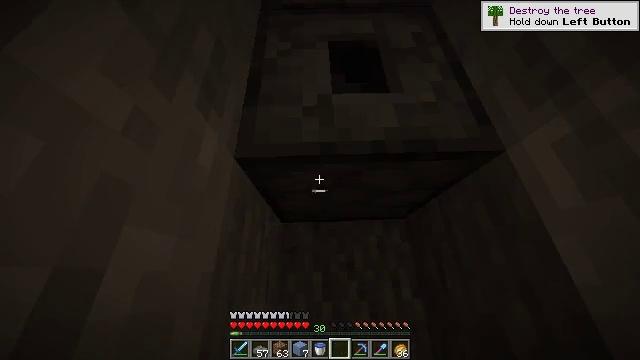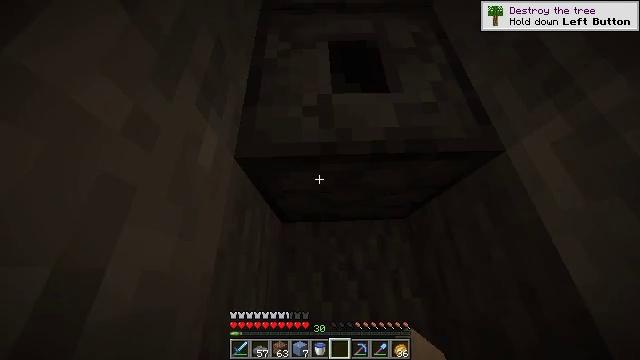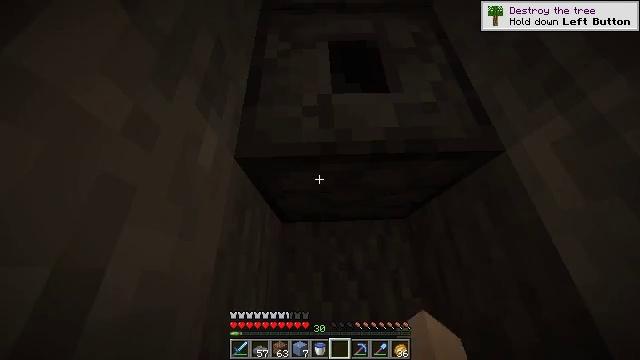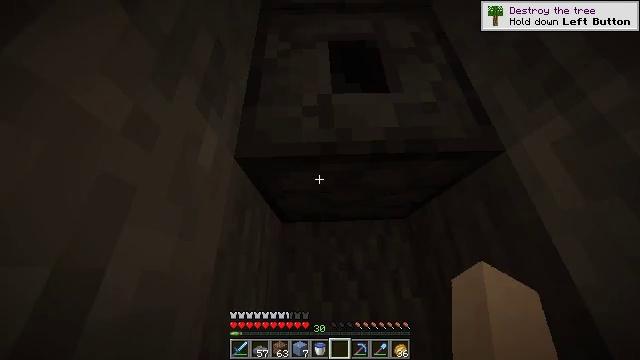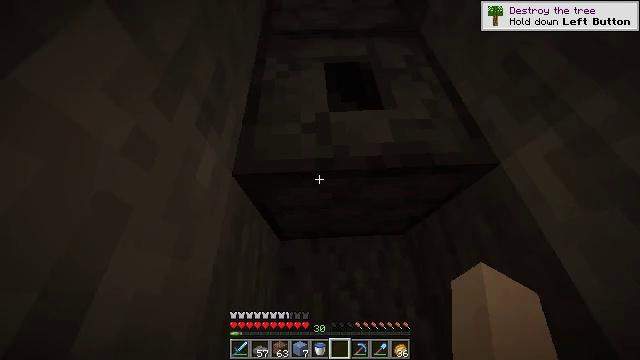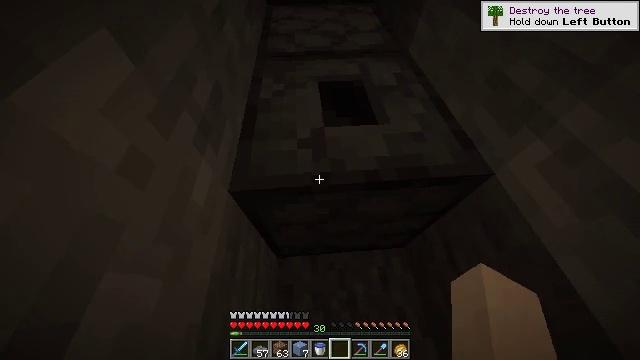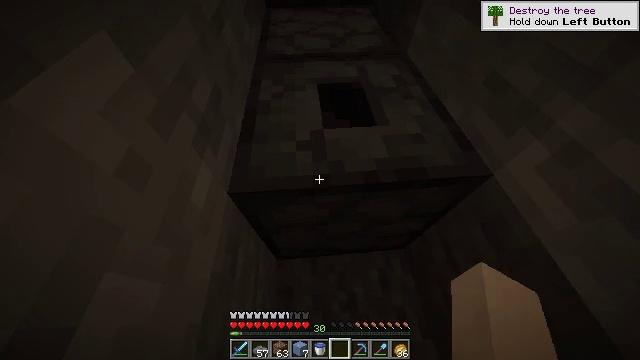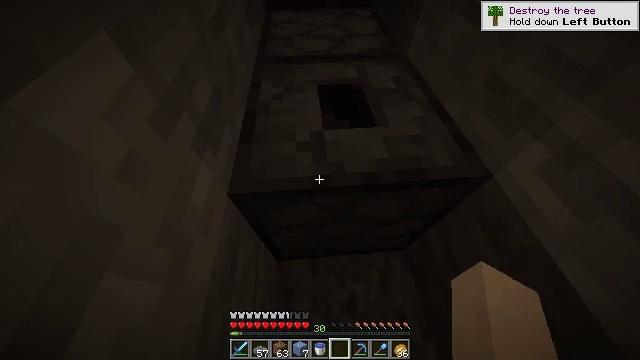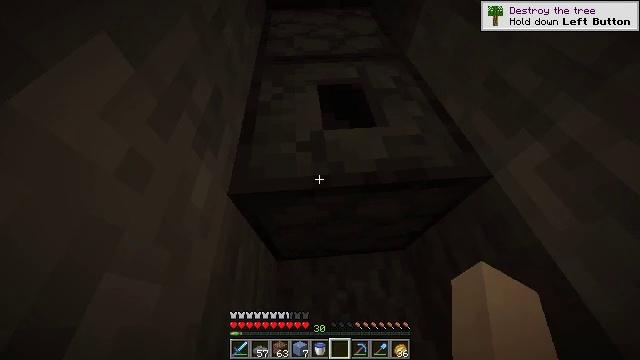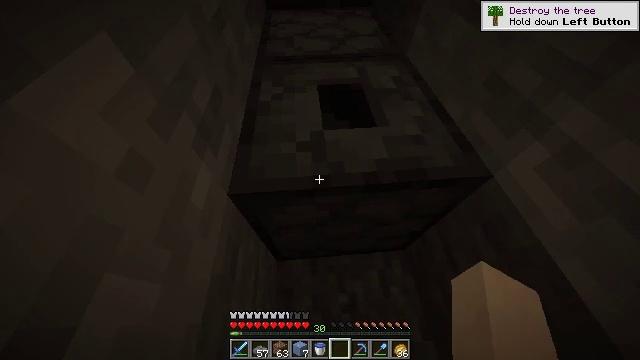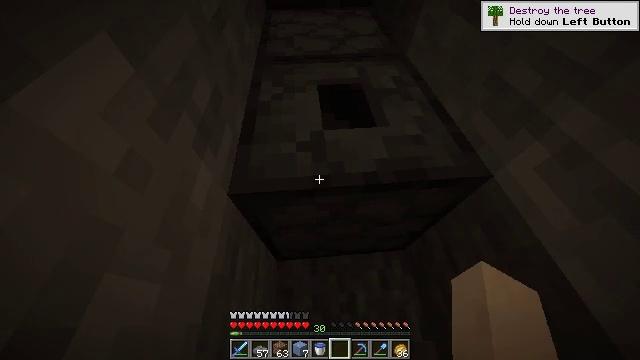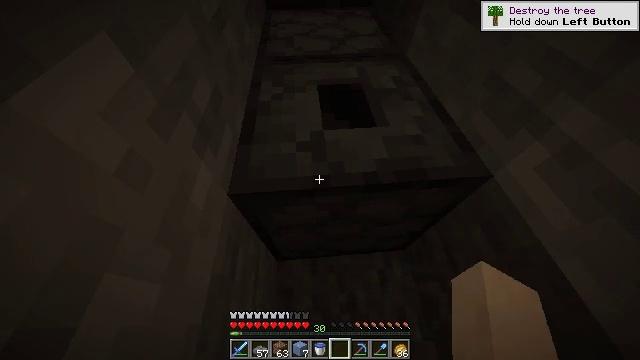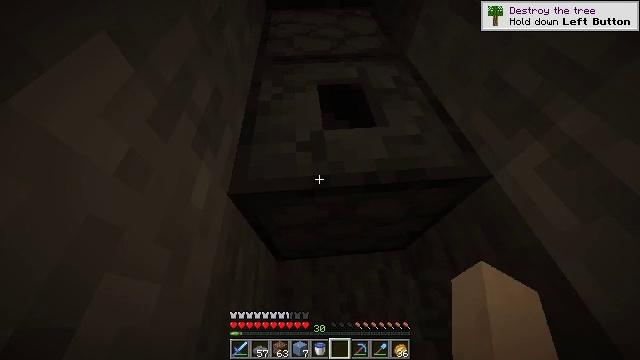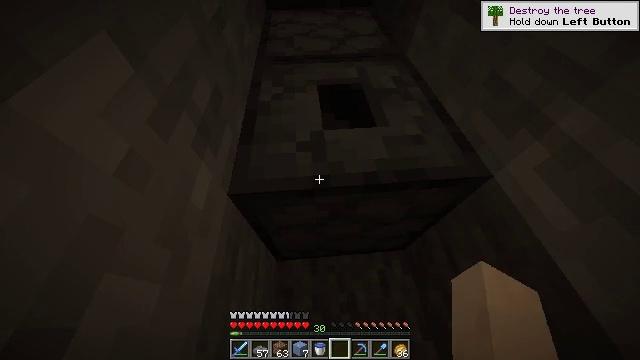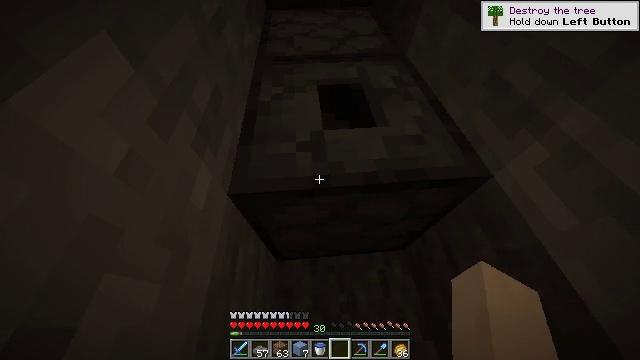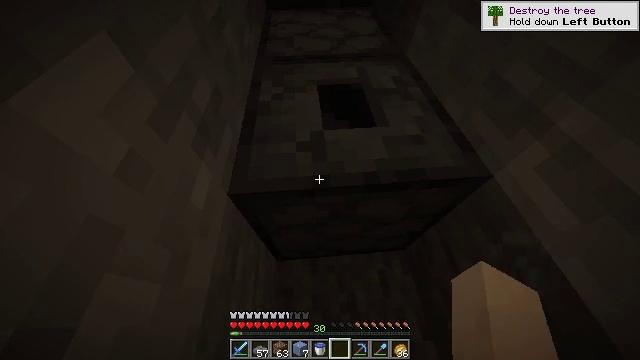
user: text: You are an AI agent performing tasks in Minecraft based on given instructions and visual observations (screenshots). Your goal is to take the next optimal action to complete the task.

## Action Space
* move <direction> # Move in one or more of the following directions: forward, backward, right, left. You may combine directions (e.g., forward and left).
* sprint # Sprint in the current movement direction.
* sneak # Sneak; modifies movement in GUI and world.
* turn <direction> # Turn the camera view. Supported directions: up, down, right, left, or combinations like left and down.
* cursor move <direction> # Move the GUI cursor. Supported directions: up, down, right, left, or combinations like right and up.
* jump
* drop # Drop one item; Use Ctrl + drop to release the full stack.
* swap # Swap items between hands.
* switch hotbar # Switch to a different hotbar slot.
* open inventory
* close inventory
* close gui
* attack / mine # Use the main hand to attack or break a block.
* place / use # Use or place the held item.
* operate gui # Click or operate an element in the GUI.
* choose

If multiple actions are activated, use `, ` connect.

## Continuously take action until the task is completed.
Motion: motion action
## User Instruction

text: Recycle the dropper by mining it.
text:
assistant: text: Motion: no_op
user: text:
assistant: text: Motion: no_op
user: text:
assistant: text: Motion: no_op
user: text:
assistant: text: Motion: turn right and up
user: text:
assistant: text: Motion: turn right and up
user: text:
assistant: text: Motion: no_op
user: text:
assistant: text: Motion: no_op
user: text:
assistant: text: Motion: no_op
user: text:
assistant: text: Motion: no_op
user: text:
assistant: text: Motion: no_op
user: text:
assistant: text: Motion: no_op
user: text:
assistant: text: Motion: no_op
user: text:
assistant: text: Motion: no_op
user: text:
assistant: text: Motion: no_op
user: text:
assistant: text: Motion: no_op
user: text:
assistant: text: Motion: no_op
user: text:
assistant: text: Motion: no_op
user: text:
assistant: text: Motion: no_op
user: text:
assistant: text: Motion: no_op
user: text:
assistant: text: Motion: no_op
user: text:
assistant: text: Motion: no_op
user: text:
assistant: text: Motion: no_op
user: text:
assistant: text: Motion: no_op
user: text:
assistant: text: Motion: attack / mine
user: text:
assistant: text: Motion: attack / mine
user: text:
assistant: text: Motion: attack / mine
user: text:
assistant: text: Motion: attack / mine
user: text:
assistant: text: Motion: no_op
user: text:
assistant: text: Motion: no_op
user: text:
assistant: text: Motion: no_op